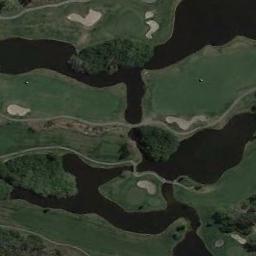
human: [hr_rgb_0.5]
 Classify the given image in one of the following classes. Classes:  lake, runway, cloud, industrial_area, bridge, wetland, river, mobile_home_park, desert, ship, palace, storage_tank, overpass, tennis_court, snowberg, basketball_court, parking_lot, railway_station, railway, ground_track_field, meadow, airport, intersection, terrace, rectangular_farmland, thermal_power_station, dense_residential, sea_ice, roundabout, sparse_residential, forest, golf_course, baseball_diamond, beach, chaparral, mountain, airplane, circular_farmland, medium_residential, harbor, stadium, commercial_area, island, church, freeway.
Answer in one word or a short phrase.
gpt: golf_course